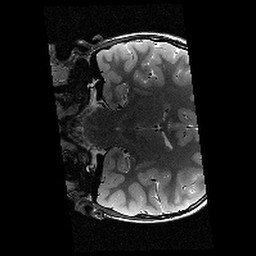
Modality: T2w
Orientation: coronal
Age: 11
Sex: male
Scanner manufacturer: siemens
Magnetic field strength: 3 T
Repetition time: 9.23 s
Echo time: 0.067 s